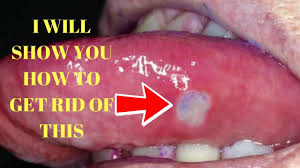
Condition: Mouth Ulcer